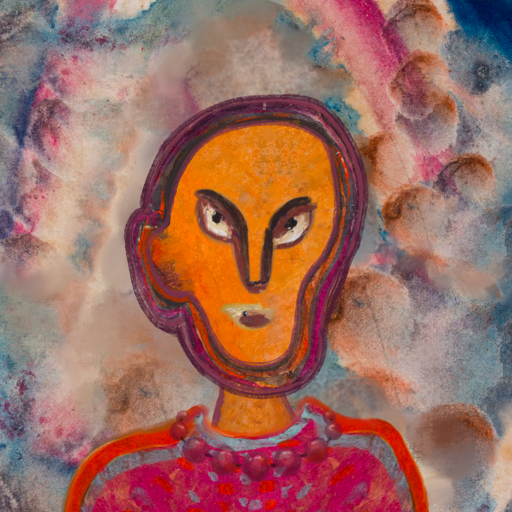
Background: Rupkatha, Head And Neck Front: Hypocrite, Face Front: After_Raid, Bust: Sisters, Hair Front: Hypocrite, Head Accessory: Blank, Second Necklace: Blank, Necklace: Irani_2, Baby: Blank